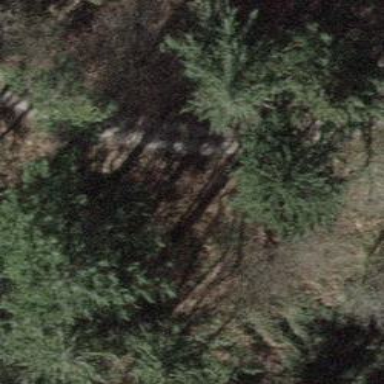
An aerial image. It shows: Unpaved track with grade2 quality type.